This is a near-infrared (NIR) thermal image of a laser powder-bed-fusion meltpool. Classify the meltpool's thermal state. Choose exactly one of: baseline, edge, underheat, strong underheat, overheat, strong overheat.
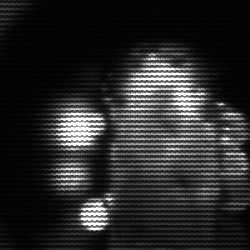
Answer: strong underheat